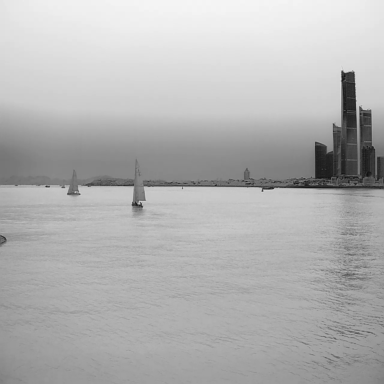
There are two sailboats in the infrared image.